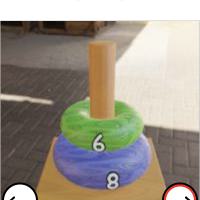
Task: sum
Answer: 14